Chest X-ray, PA view. Patient: 24 years old, sex M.
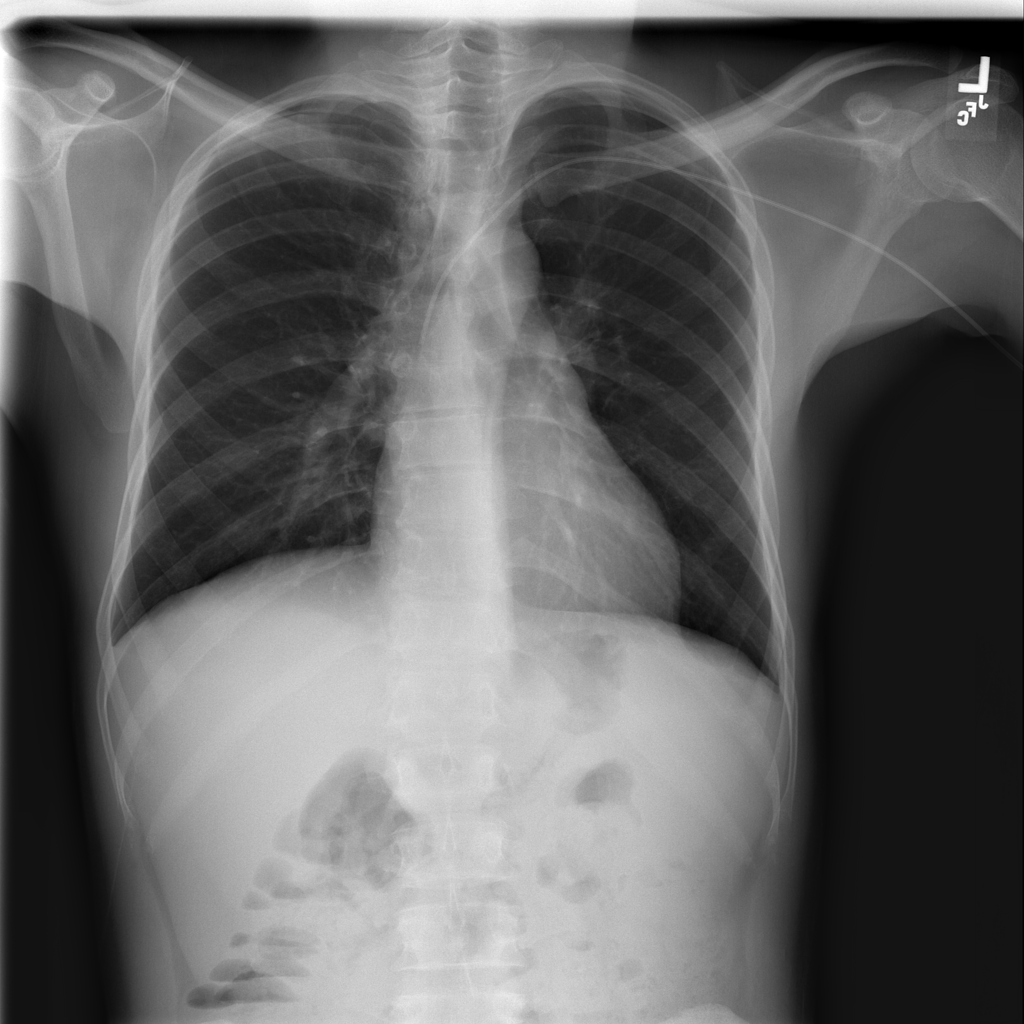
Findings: No Finding